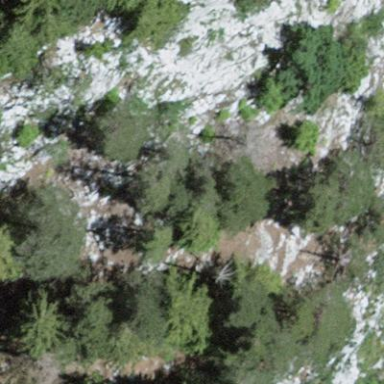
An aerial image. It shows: Forest area.